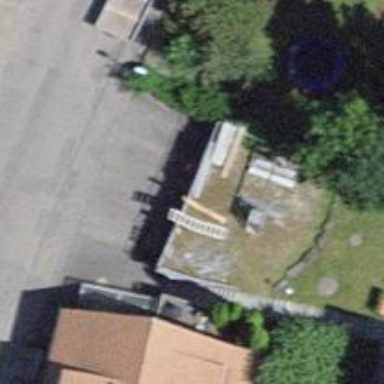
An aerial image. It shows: Garage building.